Interaction volume radius: 10 \u00c5
Interaction volume height: 10 \u00c5
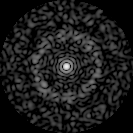
Disorder parameter: 0.8609